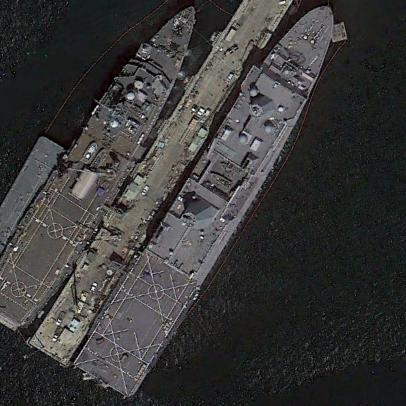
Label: combat